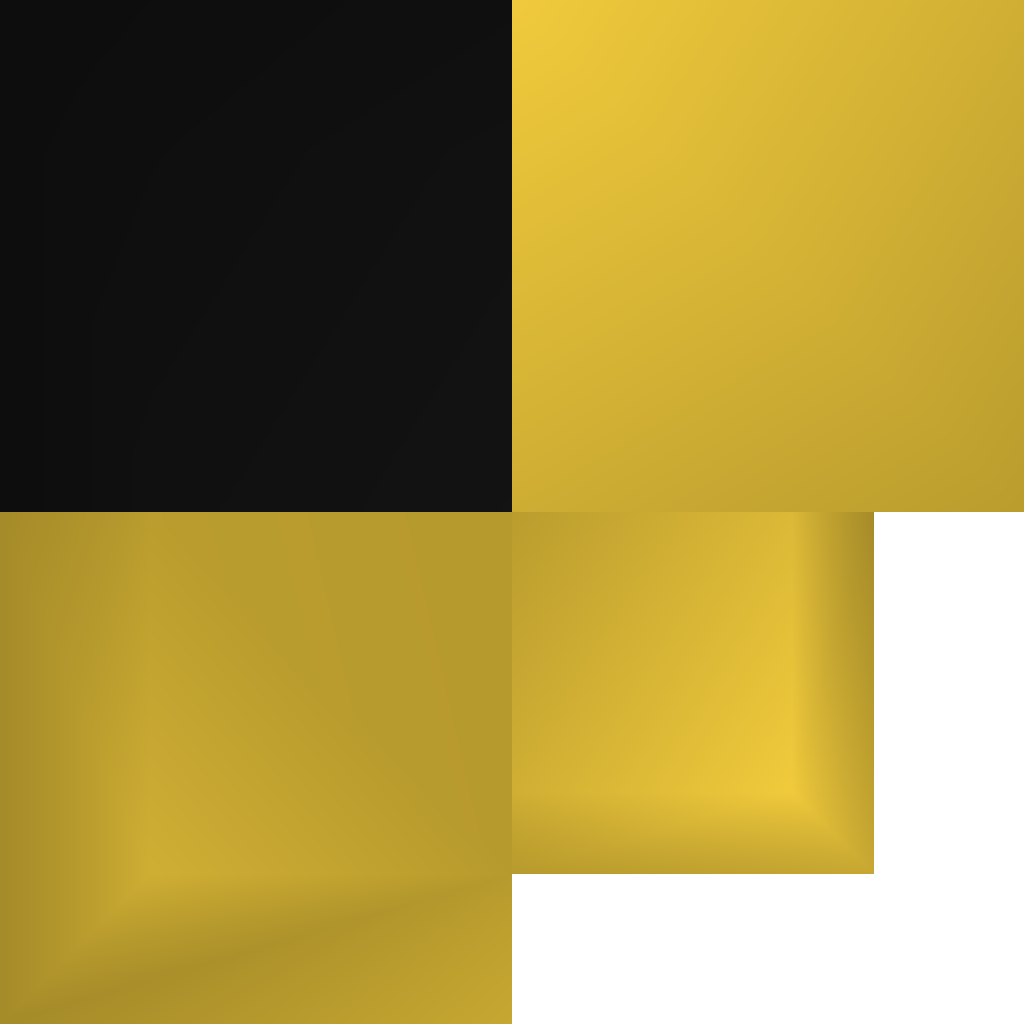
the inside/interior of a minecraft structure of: Clock Timer (Small)